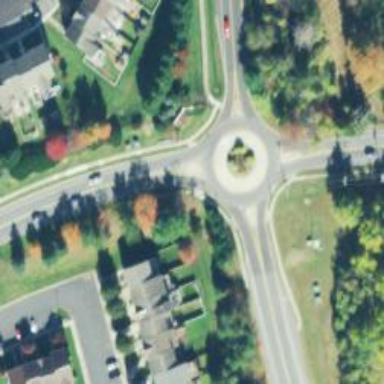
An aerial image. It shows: Secondary road around roundabout.